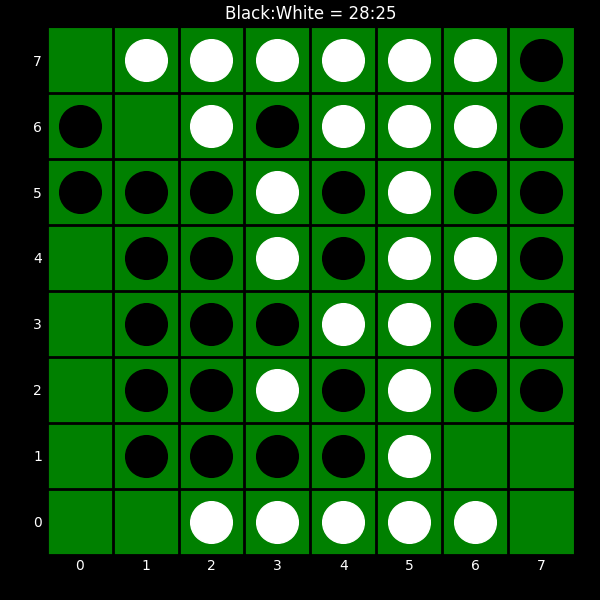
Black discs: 28
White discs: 25